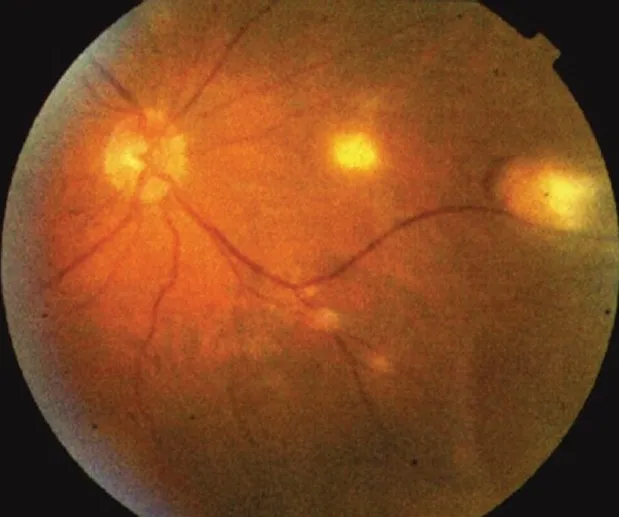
Fundoscopic photo demonstrating multiple chorioretinal lesions consistent with metastatic yeast.
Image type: ophthalmic_imaging (fundus_photograph)